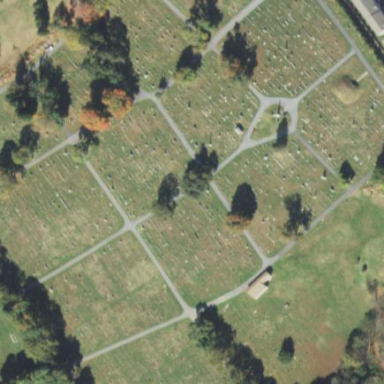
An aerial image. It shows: Cemetery.